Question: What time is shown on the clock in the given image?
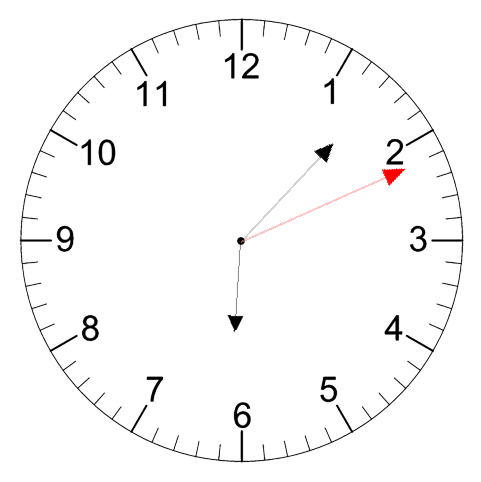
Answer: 06:07:11